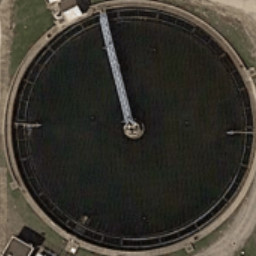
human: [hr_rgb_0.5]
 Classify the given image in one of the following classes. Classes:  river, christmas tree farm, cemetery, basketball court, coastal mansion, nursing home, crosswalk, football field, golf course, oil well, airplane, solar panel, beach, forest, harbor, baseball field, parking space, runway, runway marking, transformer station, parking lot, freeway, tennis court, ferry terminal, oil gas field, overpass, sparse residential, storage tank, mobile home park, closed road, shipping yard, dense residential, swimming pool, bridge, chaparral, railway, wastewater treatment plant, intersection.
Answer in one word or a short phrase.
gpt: wastewater treatment plant